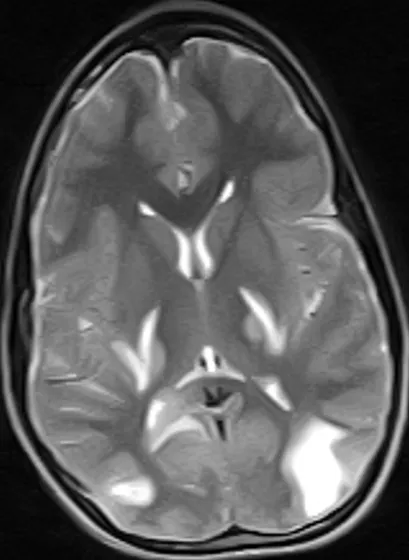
(MRI post treatment) is a T2 w axial sequence showing residual leisons.
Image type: radiology (mri)